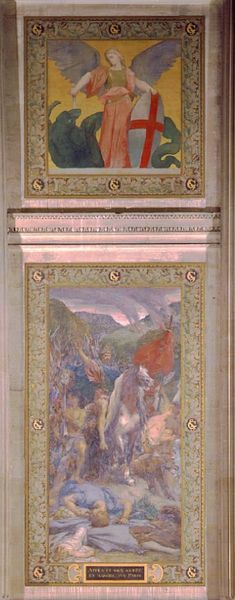
Titel: La Marche d'Attila, Der Vormarsch des Attila
Künstler: Jules Elie Delaunay
Standort: Paris
Institution: Panthéon
Schlagwörter: berg, blau, dunkel, flügel, himmel, kampf, kopf, kämpfer, schatten, wasser, fluss, gelb, grün, landschaft, menschen, ocker, ausschnitt, braun, bunt, frau, grau, hell, licht, marmor, schwarz, säule, türkis, weiss, rot, hochformat, muster, bart, wand, arme, mensch, rahmen, tod, tot, bild, bach, hügel, kirche, pastos, rauch, sonne, gold, rosa, pferd, reiter, engel, deutschland, hellblau, bein, schrift, bilder, liegen, rahmung, zwei, fahne, berge, fels, gebirge, mauer, lila, rand, pastös, krieg, schlacht, könig, soldaten, tafel, inschrift, ornamente, wandmalerei, liegend, knöpfe, freude, foto, nische, schild, kreuz, rechteck, religion, münchen, leichen, plakette, tote, schlange, ritter, schimmel, sieg, altar, pantheon, kasten, fries, wappen, teufel, krieger, heiliger, kasetten, heilige, fresko, mint, wandbild, gefallene, erzengel, drachen, fresco, drache, victoria, zweiteilig, tafelbild, schlachtfeld, schutz, georg, michael, monster, überlegen, lindwurm, diptychon, gau, niten, religiöses motiv, wappen kreuz, michae